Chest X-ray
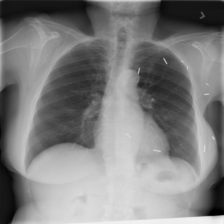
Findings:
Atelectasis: negative
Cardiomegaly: negative
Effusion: negative
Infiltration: negative
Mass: negative
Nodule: negative
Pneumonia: negative
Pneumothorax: negative
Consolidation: negative
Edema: negative
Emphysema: negative
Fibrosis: negative
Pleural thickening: negative
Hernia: negative